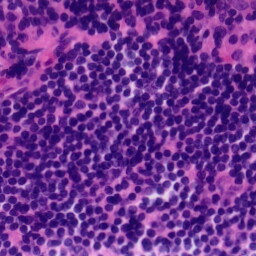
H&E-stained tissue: Tonsil